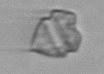
Label: Protoperidinium